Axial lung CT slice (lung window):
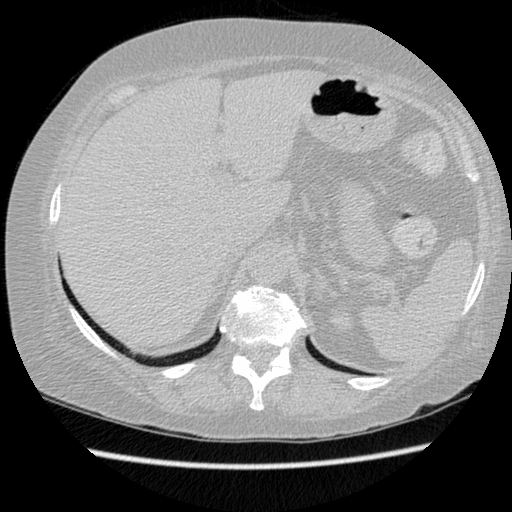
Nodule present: no